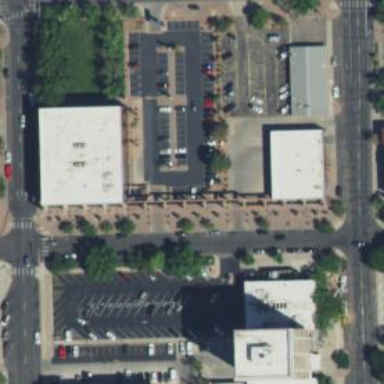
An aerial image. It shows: Parking space is available.